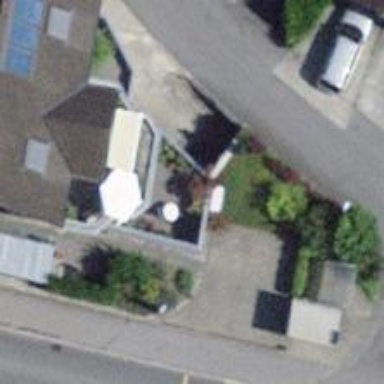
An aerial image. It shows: Post box is visible.